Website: crate-barrel
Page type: cart
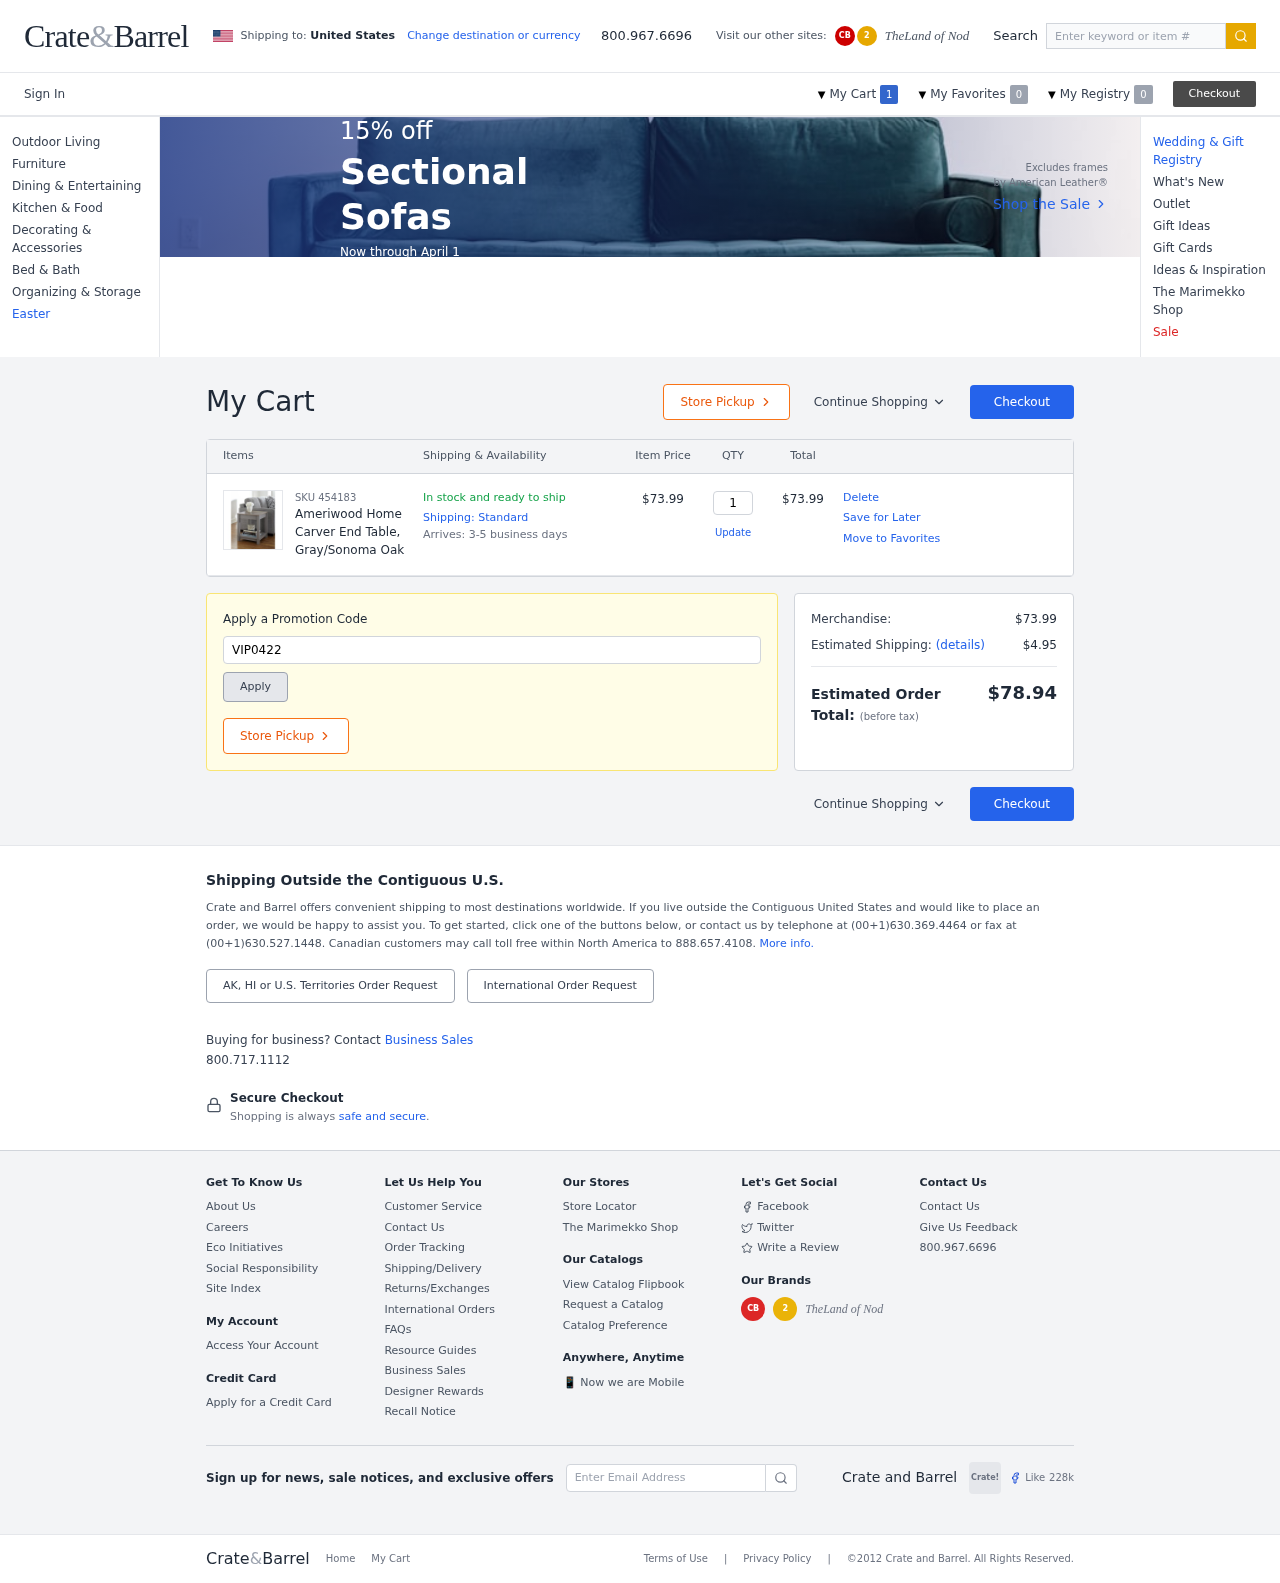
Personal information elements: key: PII_PROMO_CODE
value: VIP0422
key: PII_COUNTRY
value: United States
Product elements: key: PRODUCT1_NAME
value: Ameriwood Home Carver End Table, Gray/Sonoma Oak
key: PRODUCT1_PRICE
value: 73.99
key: PRODUCT1_QUANTITY
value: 1
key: PRODUCT1_SKU
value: SKU 454183
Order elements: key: ORDER_NUM_ITEMS
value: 1
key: ORDER_ITEM_TOTAL
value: $73.99
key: ORDER_SUBTOTAL
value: $73.99
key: ORDER_SHIPPING_COST
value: $4.95
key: ORDER_TOTAL
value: $78.94
Search elements: key: HEADER_SEARCH
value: Enter keyword or item #